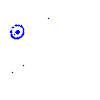
Particle: pion